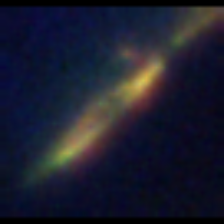
Taxon: Pennate
Group: Diatoms